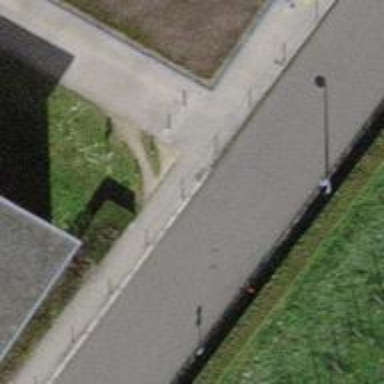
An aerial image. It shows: Bollard barrier.